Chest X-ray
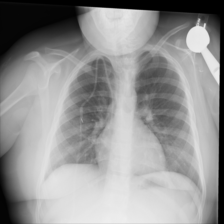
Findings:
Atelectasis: negative
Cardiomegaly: negative
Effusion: negative
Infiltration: negative
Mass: negative
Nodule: negative
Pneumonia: negative
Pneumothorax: negative
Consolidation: negative
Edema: negative
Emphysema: negative
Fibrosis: negative
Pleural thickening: negative
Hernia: negative